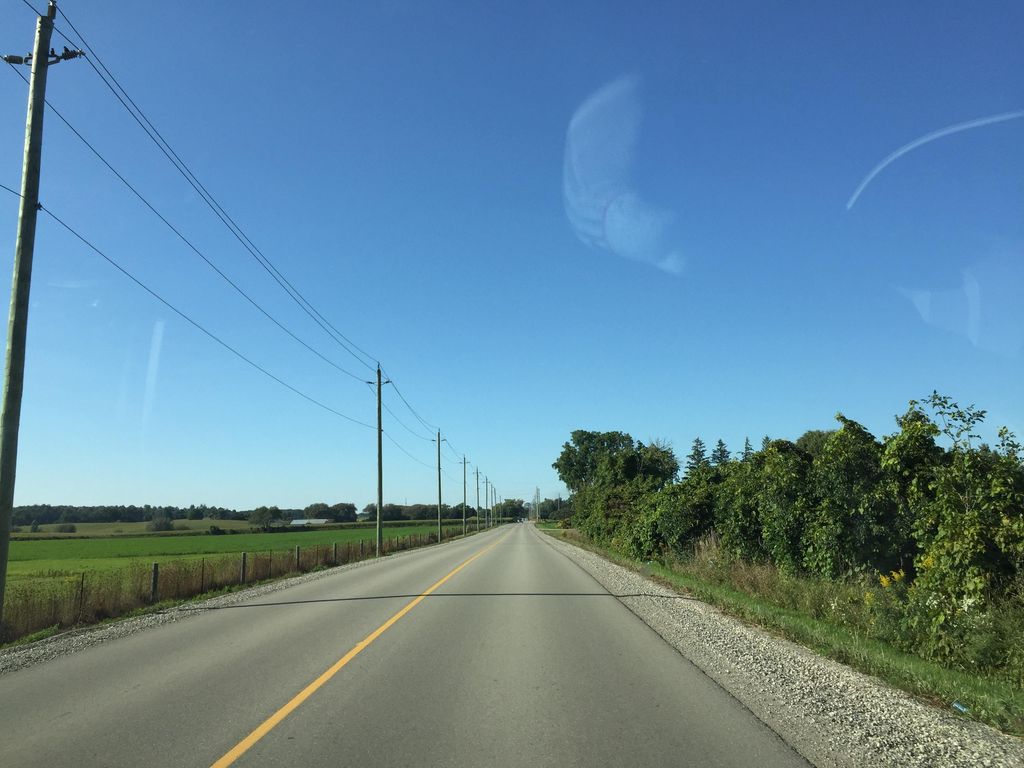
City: kitchener-waterloo